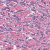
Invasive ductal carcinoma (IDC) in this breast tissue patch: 1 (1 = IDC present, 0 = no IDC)